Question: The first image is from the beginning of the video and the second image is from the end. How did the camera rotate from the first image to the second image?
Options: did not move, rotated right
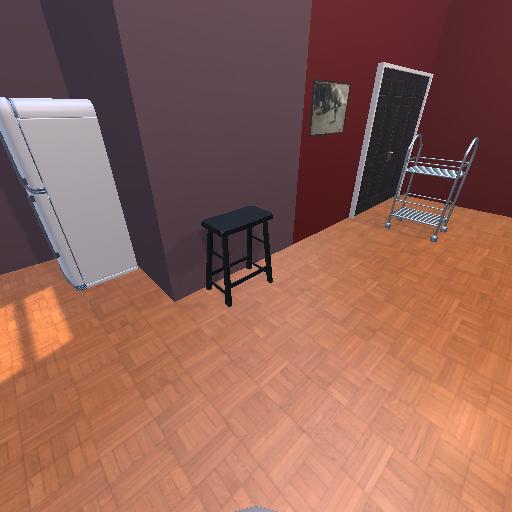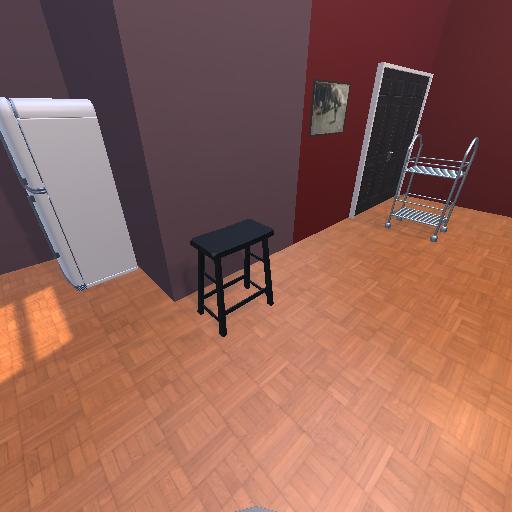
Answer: did not move